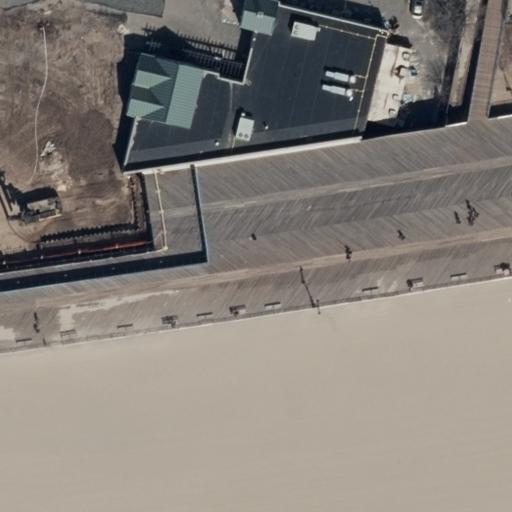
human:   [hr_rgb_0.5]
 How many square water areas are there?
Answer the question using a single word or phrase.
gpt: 0

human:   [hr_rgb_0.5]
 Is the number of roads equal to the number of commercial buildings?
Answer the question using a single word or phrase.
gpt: no

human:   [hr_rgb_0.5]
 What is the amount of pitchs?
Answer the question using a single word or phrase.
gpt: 1

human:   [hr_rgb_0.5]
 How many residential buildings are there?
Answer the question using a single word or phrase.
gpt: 2

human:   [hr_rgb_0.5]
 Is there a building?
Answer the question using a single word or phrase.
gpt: yes

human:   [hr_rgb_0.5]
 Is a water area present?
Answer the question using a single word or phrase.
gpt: no

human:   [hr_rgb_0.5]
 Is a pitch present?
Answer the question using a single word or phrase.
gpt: yes

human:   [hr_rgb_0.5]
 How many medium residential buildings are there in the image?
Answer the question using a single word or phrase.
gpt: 0

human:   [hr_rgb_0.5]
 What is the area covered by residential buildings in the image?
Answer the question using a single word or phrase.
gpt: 8m2

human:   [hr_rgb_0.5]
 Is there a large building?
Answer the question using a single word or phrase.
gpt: no

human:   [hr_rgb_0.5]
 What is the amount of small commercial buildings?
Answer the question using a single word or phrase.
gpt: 0

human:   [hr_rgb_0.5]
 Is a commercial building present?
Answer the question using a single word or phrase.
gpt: no

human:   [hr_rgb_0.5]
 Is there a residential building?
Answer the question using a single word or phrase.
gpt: yes

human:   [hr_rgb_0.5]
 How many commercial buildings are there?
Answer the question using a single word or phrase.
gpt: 0

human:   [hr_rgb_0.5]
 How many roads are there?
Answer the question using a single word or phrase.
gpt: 2

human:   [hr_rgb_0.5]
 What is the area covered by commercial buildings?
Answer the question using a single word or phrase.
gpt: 0m2

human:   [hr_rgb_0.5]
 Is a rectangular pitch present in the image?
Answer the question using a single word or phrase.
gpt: yes

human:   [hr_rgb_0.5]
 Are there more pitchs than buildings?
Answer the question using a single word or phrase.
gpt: no

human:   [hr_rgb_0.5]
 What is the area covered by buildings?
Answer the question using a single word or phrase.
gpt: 8m2

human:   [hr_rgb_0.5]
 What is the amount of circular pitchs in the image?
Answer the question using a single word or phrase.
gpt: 0

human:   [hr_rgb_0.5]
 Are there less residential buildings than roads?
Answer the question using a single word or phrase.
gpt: no

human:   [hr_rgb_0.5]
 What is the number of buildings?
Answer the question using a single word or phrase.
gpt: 2

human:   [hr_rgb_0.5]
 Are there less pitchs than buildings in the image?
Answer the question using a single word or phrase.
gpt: yes

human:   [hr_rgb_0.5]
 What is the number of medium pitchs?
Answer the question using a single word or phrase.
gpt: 0

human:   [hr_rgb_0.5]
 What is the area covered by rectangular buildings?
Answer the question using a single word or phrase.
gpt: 8m2

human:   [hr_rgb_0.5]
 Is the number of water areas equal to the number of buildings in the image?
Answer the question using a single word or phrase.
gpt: no

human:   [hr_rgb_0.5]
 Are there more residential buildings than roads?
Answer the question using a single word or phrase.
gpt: no

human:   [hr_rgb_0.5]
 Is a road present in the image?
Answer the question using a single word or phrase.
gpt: yes

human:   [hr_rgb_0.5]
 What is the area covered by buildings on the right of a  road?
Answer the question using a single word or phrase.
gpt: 0m2

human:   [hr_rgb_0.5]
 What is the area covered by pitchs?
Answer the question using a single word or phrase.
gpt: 0m2

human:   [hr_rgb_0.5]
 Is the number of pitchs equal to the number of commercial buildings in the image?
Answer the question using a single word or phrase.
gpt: no

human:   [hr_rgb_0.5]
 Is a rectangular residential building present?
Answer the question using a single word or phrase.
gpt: yes

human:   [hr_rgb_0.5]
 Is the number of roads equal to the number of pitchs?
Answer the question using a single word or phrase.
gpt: no

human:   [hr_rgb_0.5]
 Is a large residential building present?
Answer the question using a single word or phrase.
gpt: no

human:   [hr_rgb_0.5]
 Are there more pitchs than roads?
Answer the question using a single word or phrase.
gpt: no

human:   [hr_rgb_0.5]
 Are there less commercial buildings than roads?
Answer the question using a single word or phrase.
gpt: yes

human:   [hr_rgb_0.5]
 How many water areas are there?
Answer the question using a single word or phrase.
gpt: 0

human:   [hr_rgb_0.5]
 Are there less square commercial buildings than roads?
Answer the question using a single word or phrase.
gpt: yes

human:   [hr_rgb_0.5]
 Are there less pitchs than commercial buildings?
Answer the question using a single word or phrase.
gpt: no

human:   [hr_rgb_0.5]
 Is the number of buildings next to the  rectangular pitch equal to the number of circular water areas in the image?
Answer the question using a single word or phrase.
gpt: no

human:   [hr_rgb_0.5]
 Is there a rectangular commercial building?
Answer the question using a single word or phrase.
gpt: no

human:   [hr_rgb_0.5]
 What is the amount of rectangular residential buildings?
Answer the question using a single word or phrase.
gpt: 2

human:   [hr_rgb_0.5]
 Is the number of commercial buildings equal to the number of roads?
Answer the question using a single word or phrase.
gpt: no

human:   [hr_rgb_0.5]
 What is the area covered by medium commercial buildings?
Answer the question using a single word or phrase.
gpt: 0m2

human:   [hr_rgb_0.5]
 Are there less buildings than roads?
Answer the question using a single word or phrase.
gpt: no

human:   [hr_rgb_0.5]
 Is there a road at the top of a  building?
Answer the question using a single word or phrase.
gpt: no

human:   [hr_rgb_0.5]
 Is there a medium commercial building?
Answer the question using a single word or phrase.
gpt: no

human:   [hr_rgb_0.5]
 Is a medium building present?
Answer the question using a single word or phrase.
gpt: no

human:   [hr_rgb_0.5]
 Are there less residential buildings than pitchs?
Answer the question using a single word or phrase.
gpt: no

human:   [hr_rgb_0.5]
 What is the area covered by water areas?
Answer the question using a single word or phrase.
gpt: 0m2

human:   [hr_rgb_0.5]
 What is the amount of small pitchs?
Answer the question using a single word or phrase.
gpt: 1

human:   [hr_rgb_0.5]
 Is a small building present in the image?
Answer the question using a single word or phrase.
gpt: yes

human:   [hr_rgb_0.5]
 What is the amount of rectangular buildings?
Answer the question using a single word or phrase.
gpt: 2

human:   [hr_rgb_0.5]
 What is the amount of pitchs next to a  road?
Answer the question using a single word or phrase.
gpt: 1

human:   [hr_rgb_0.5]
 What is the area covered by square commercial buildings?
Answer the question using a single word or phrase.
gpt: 0m2

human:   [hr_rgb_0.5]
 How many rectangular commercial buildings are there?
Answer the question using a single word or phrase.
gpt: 0

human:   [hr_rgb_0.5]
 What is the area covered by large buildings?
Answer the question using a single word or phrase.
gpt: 0m2

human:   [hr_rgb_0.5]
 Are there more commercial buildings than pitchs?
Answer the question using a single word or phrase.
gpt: no

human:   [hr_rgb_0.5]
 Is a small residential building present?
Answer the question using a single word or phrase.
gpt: yes

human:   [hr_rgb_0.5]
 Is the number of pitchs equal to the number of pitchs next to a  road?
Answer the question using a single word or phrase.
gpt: yes

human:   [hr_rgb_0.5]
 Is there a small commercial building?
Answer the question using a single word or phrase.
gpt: no

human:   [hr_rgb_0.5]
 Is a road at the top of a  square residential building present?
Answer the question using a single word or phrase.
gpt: no

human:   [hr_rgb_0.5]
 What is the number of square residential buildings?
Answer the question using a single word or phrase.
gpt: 0

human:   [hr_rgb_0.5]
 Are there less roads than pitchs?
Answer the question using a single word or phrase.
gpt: no